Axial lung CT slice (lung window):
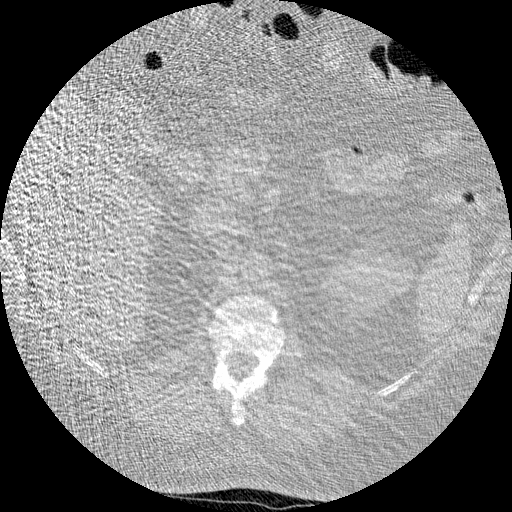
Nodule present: no